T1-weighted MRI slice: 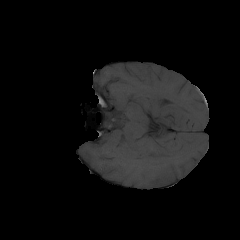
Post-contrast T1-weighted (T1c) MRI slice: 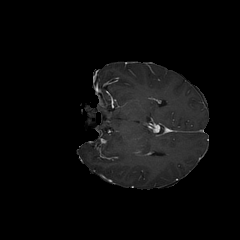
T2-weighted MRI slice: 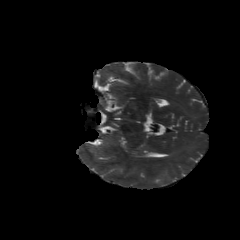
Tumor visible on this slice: no